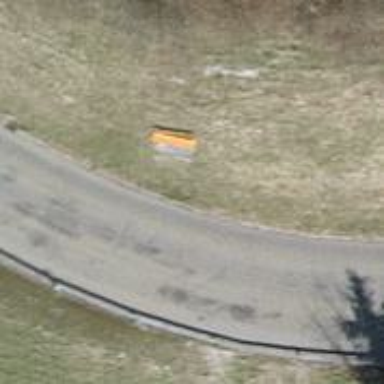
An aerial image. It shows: Orange bench.